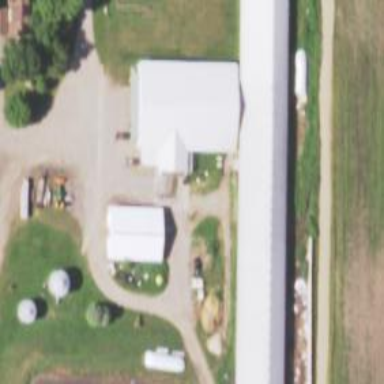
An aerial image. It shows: Farm auxiliary building.